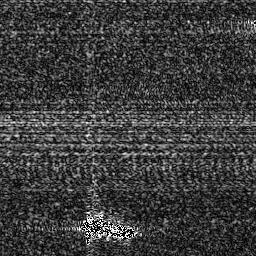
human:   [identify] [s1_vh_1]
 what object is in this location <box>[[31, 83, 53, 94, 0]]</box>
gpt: <ref>1 medium ship at the bottom</ref>